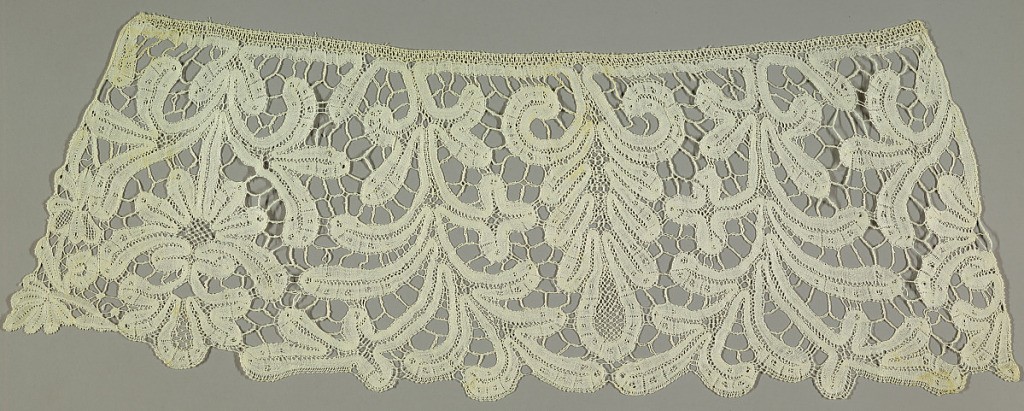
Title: Fragment
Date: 19th century
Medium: linen Technique: bobbin lace, continuous tape with bars added
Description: Patterns shows pendant flower with spray on either side, alternating with leaf motif. Tape has ornamental stitches, and parts are connected with brides picotees. (parts are connected with bars that have picots)